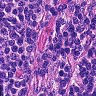
Metastatic tissue present: no